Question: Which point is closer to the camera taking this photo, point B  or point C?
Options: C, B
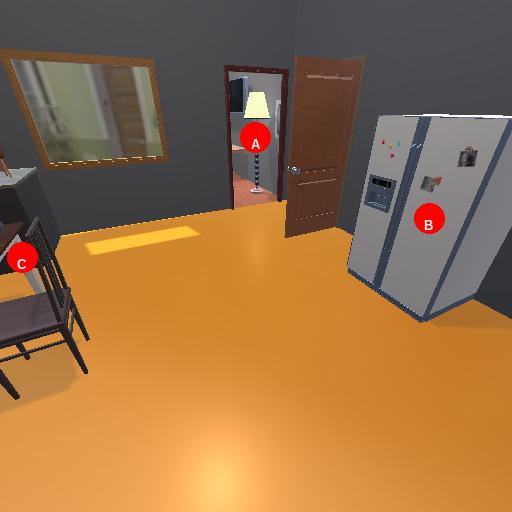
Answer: C